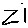
Label: zigzag